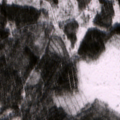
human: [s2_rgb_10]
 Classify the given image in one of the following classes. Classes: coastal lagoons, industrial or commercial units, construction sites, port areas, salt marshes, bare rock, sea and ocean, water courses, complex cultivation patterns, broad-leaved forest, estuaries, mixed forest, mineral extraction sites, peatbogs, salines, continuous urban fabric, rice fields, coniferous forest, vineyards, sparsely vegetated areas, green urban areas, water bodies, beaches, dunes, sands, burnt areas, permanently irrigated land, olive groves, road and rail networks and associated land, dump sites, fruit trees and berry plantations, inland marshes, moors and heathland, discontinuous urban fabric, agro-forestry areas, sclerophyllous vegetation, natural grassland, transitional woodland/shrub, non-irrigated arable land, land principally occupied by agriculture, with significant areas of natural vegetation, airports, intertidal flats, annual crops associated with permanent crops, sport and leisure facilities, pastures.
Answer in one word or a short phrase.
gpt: coniferous forest, mixed forest, transitional woodland/shrub, peatbogs